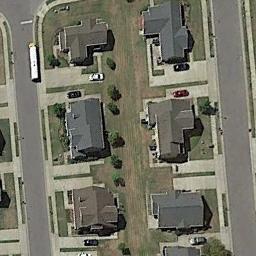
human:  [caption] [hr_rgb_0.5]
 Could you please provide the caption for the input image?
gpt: There are many buildings of different shapes and sizes in medium residential area .

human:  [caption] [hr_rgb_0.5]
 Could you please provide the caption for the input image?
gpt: The medium residential area with some neatly arranged houses is surrounded by roads .

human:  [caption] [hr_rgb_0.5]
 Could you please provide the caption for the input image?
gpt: The medium residential is on the bare land next to the road .

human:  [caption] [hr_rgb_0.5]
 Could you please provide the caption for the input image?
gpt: There are many big trees in the medium-sized residential area .

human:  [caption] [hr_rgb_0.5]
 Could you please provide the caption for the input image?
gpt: There are three black buildings and three brown buildings on the medium residential area .